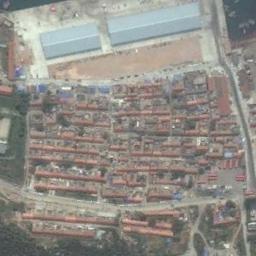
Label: industrial_area